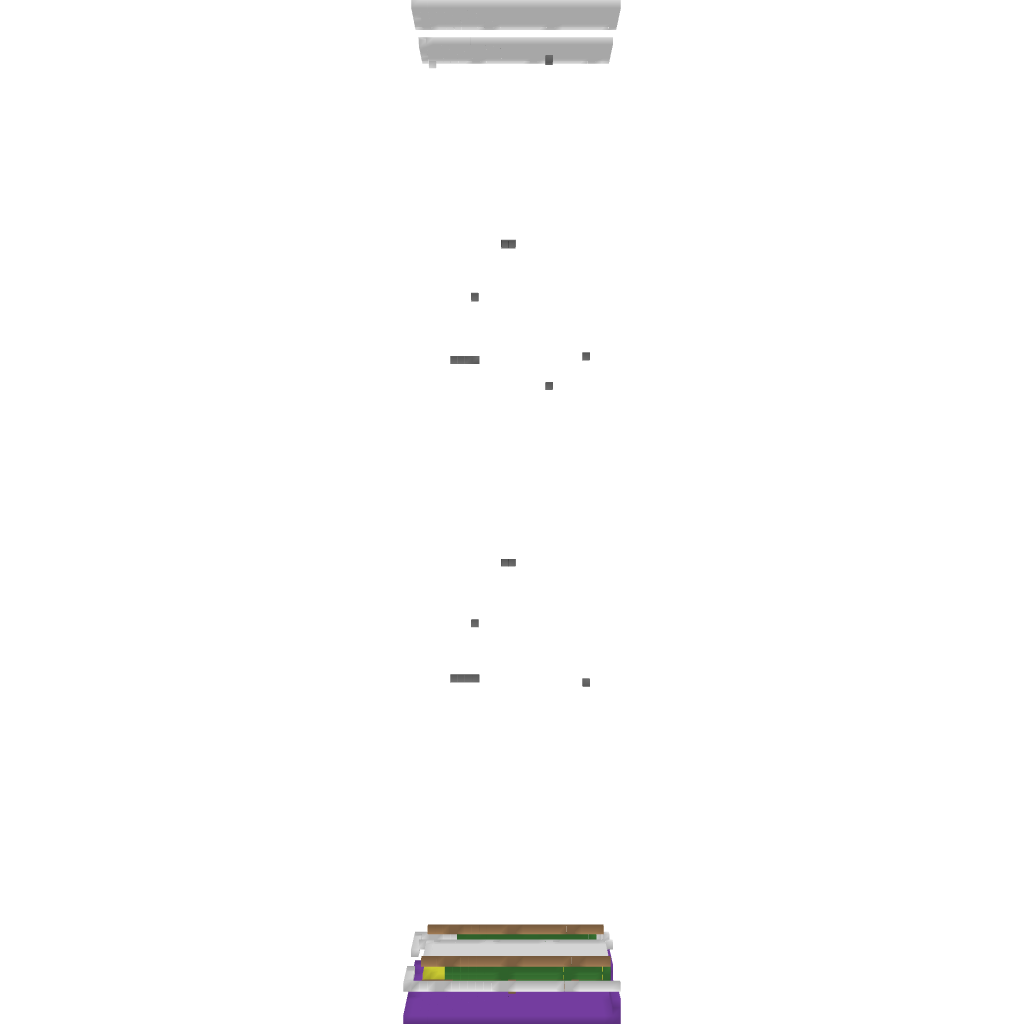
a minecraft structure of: CraftPimp ENDERMAN GRINDER !!! bad low quality